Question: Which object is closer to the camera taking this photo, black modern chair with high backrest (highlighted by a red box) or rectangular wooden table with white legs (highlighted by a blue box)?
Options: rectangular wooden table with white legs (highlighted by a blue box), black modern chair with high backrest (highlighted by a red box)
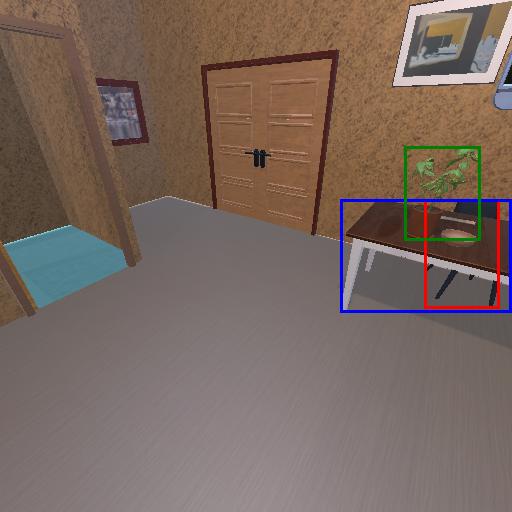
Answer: rectangular wooden table with white legs (highlighted by a blue box)